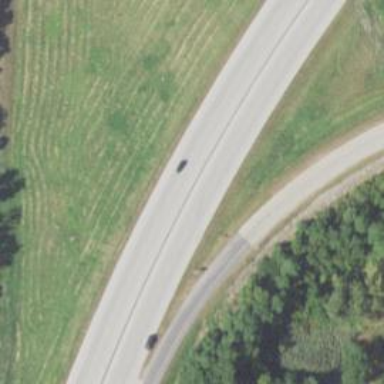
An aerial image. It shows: This image shows trunk highway that functions as expressway.